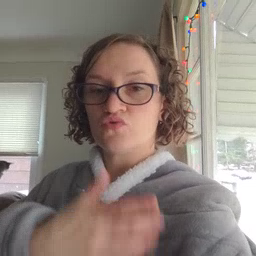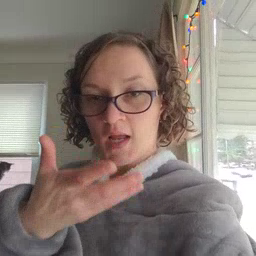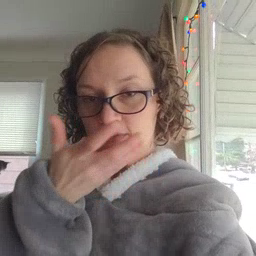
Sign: grass